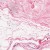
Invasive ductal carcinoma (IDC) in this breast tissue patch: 0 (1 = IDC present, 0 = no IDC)